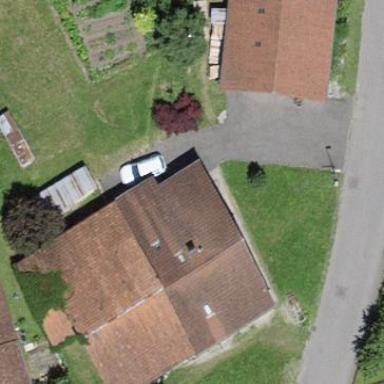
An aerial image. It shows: Farm building.